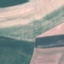
Label: AnnualCrop